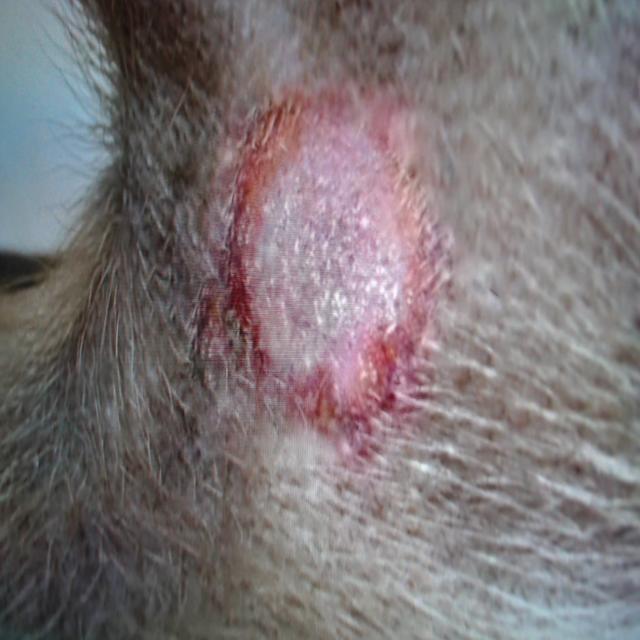
Canine ringworm (Dermatophytosis) — fungal infection caused by Microsporum or Trichophyton. Presents with circular alopecia, scaling, crusting, and broken hairs.